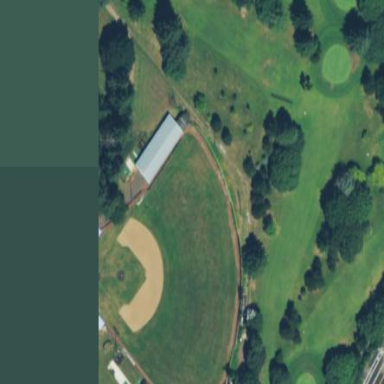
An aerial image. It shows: Baseball pitch for leisure land.